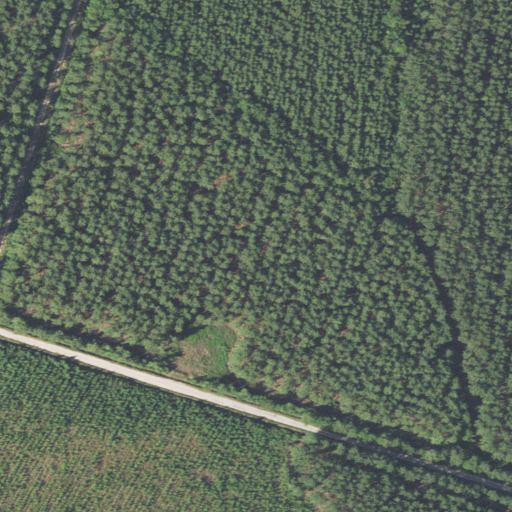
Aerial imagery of plain(s) in North Carolina named Seven Mile Bay containing woody wetlands, evergreen forest, grassland, and herbaceous wetlands